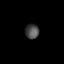
Tissue: lung
Cell type: T cells
Senescence score: 0.2187
Nuclear area (px): 199
Mean DAPI intensity: 73.693